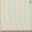
Piece: xx